Interaction volume radius: 5 \u00c5
Interaction volume height: 15 \u00c5
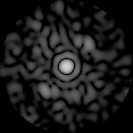
Disorder parameter: 0.822